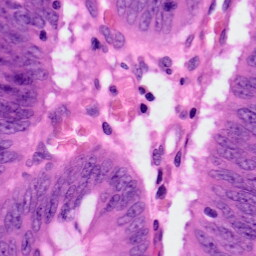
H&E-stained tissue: Colon